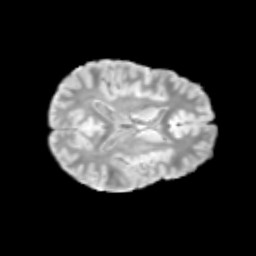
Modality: T2w
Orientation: axial
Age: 12
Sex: male
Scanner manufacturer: siemens
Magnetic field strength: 3 T
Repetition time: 3.8 s
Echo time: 0.07 s